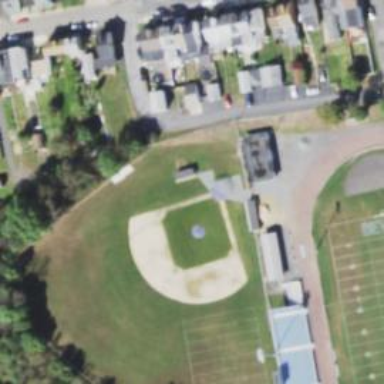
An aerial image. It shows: Baseball pitch for leisure land activities.